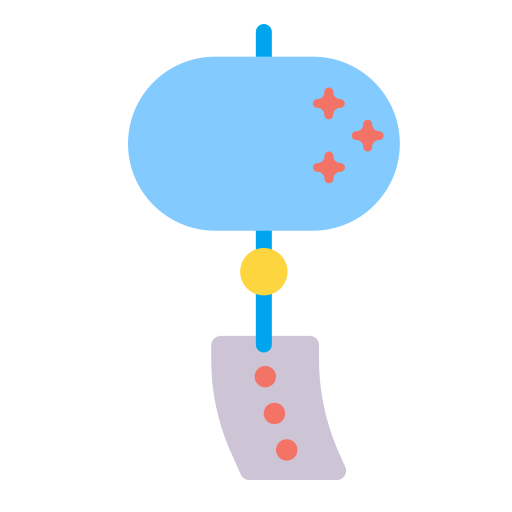
wind chime flat